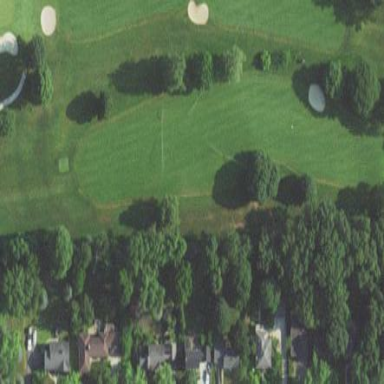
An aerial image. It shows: Golf fairway surrounded by grass.